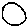
Label: circle